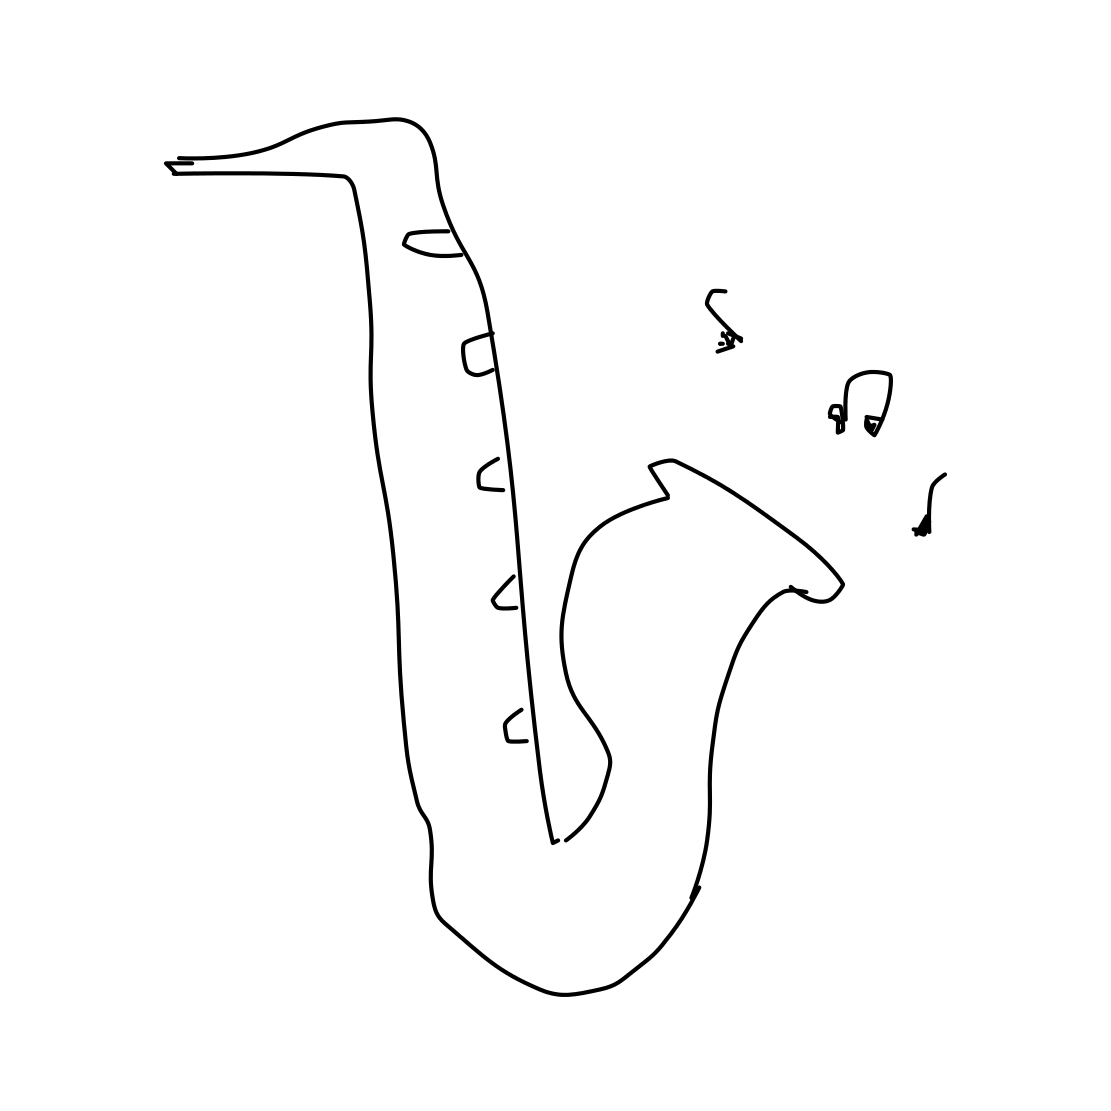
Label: saxophone